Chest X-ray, AP view. Patient: 11 years old, sex F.
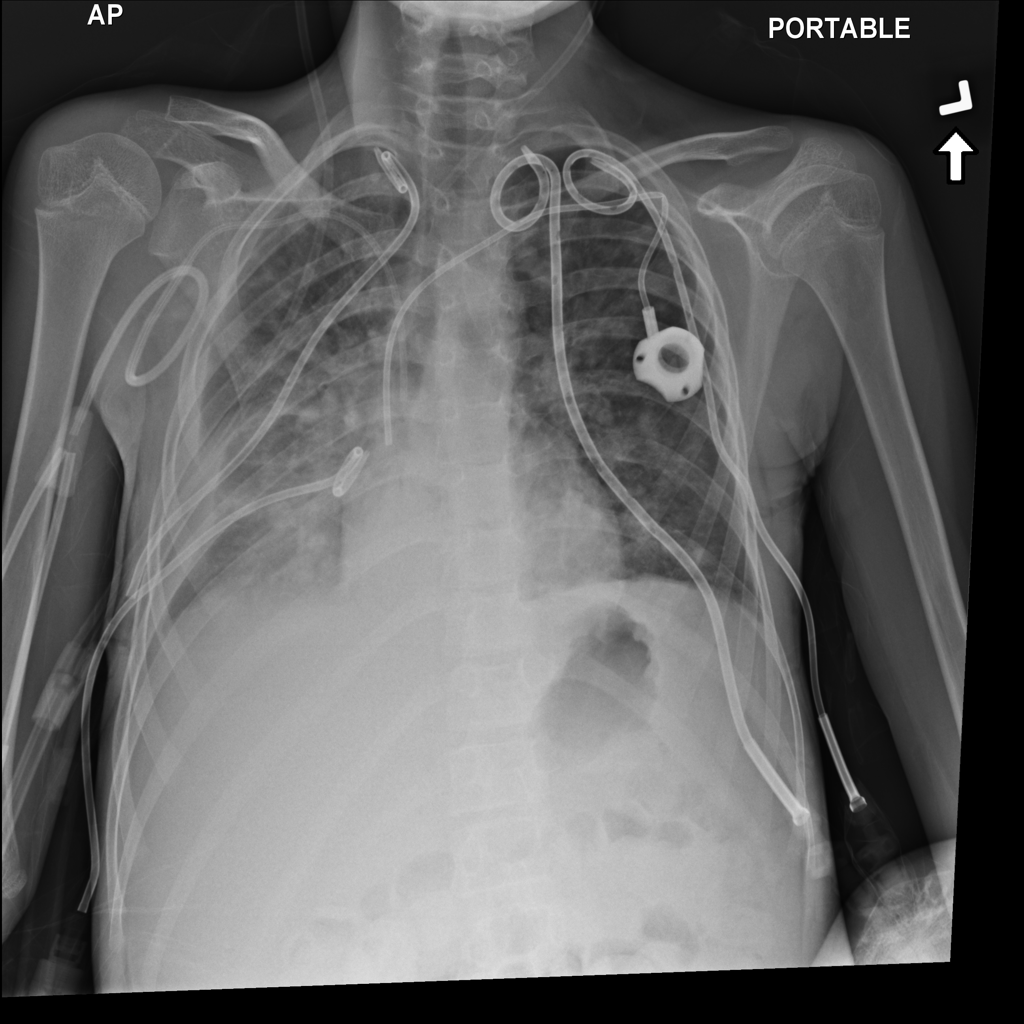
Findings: Effusion, Infiltration, Nodule, Pneumothorax